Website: home-depot
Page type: customer-info-address
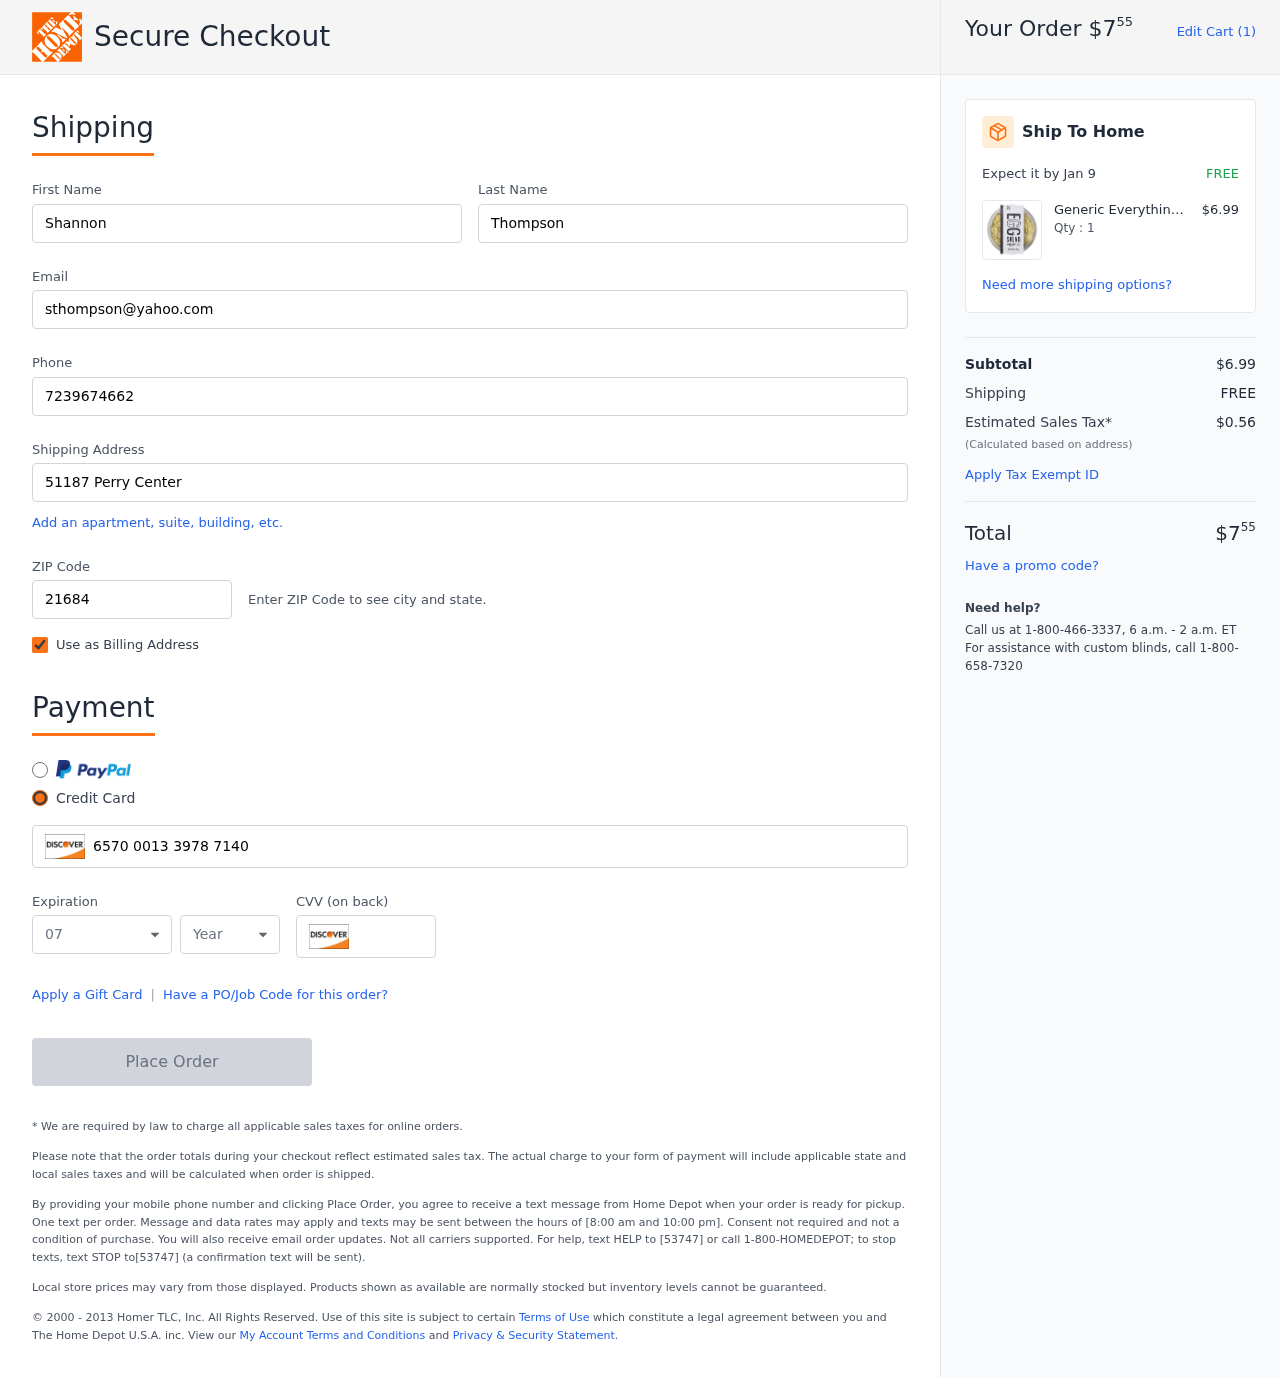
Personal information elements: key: PII_CARD_CVV
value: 641
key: PII_CARD_EXPIRY_MONTH
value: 07
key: PII_CARD_EXPIRY_YEAR
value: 28
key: PII_CARD_NUMBER
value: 6570 0013 3978 7140
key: PII_EMAIL
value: sthompson@yahoo.com
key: PII_FIRSTNAME
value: Shannon
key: PII_LASTNAME
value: Thompson
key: PII_PHONE
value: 7239674662
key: PII_POSTCODE
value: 21684
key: PII_STREET
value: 51187 Perry Center
Product elements: key: PRODUCT1_BRAND
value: Generic
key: PRODUCT1_NAME
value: Everything Spice Egg Salad, 6.67 oz
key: PRODUCT1_PRICE
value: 6.99
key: PRODUCT1_QUANTITY
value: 1
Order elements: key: ORDER_TOTAL
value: $755
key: ORDER_NUM_ITEMS
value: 1
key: ORDER_DELIVERY_DATE
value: Jan 9
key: ORDER_SUBTOTAL
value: $6.99
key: ORDER_SHIPPING_COST
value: FREE
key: ORDER_TAX
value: $0.56